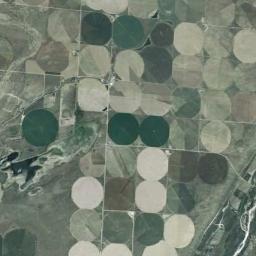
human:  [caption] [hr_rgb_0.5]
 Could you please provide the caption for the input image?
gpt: Several circular farmlands with different colors are neatly arranged on the ground .

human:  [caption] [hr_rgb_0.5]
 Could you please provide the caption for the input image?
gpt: Many green, Ocher and tan mixed circular farmlands with incomplete gardens .

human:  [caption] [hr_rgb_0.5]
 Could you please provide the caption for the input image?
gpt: There are some bare circle farmland and green circle farmland .

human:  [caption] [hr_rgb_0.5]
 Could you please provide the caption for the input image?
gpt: Round fields are green .

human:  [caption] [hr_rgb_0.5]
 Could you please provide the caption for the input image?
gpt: There are many circular farmlands of the same size arranged neatly .